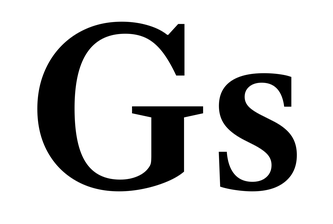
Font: LibreCaslonText_SemiBold